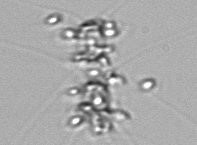
Label: Chaetoceros_didymus_TAG_external_flagellate